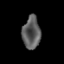
Tissue: lung
Cell type: Epithelial cells
Senescence score: 0.242
Nuclear area (px): 568
Mean DAPI intensity: 92.762